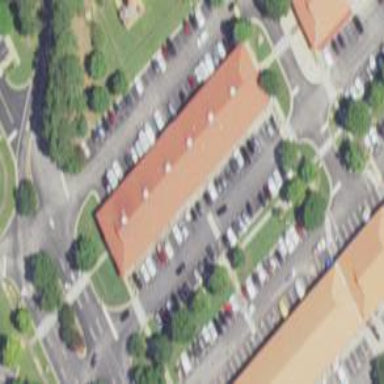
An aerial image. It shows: Commercial building.